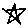
Label: star